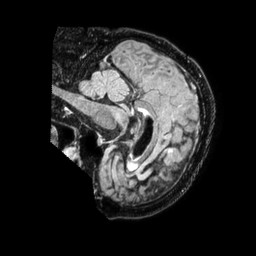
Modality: FLAIR
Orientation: sagittal
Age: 63
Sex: male
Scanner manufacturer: philips
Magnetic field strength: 1.5 T
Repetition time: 4.8 s
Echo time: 0.3458 s